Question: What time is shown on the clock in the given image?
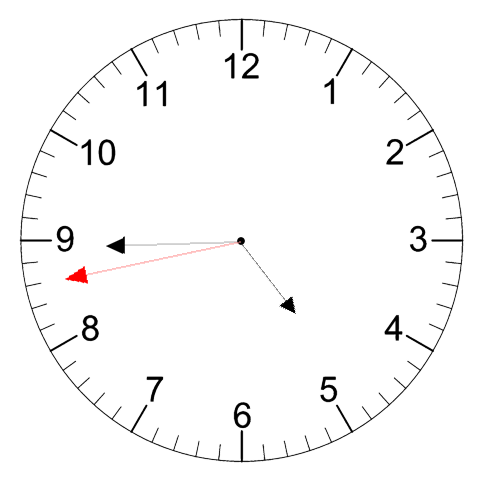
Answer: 04:44:43